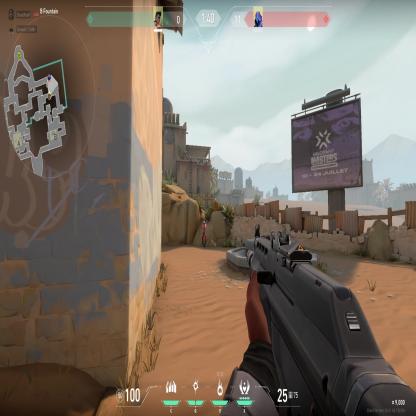
Label: enemy